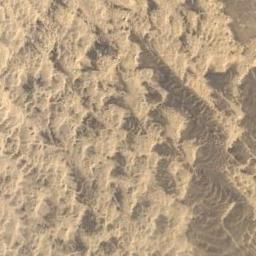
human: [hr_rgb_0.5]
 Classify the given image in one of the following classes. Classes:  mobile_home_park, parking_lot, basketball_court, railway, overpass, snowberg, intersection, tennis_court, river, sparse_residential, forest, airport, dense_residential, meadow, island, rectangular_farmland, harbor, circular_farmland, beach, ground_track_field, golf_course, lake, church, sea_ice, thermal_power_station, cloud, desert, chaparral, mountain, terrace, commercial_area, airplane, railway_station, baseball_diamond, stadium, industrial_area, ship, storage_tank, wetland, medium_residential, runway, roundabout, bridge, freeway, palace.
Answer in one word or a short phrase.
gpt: desert